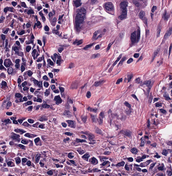
Tumor epithelial tissue: yes
Tumor-associated stroma tissue: yes
Normal tissue: no